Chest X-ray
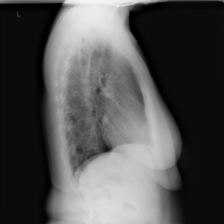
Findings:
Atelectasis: negative
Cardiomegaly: negative
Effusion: negative
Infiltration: negative
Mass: negative
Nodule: negative
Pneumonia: negative
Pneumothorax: negative
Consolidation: negative
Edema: negative
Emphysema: negative
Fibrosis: negative
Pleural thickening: negative
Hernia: negative